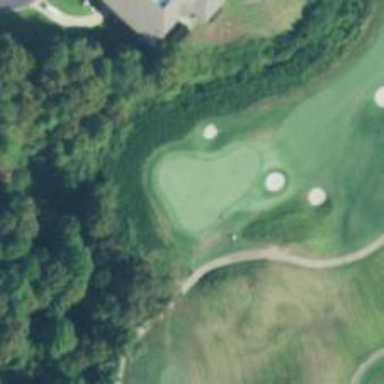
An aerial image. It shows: Golf hole.